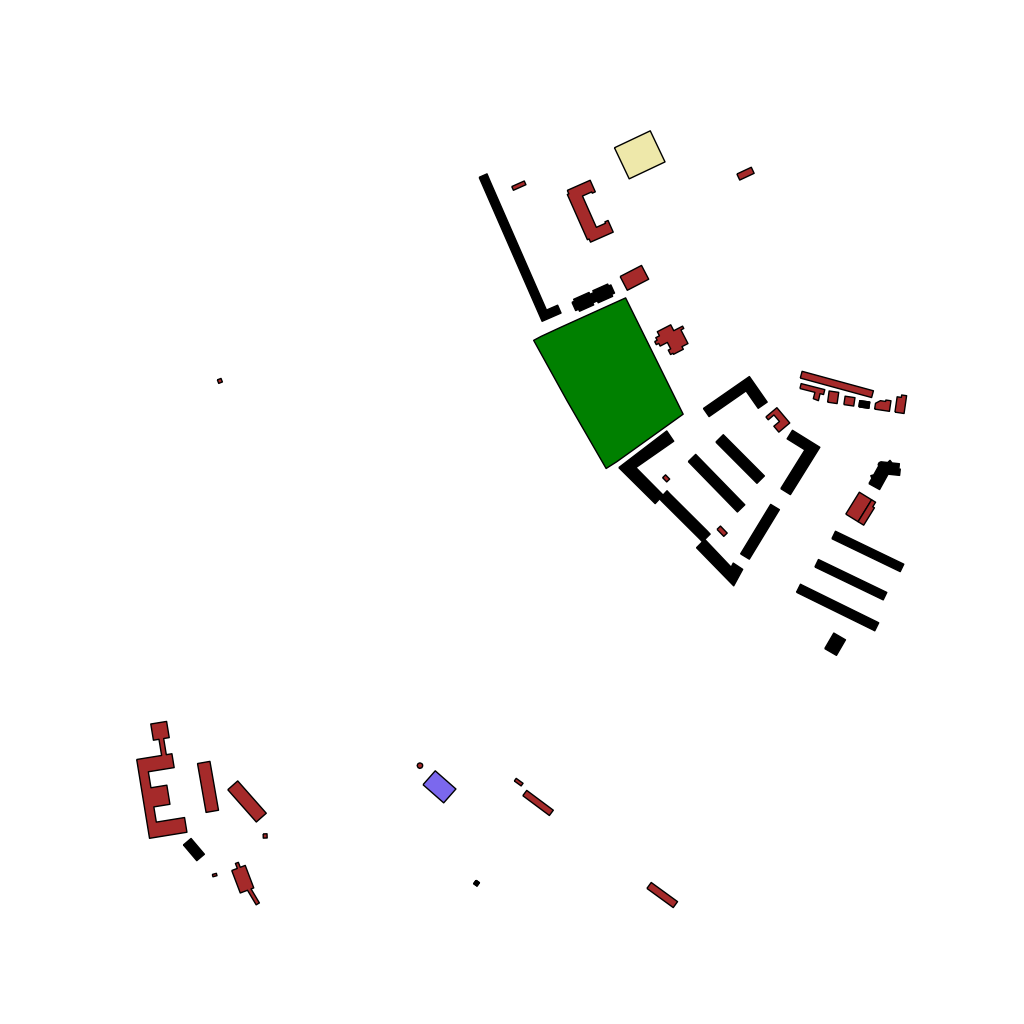
Tags: overhead vector_map, industrial, recreation, residential, modern, soviet, high_rise, individual_rise, low_rise, medium_rise, density_2, Building, Facility, Park, Resto, Ythsport, 1.0 km²